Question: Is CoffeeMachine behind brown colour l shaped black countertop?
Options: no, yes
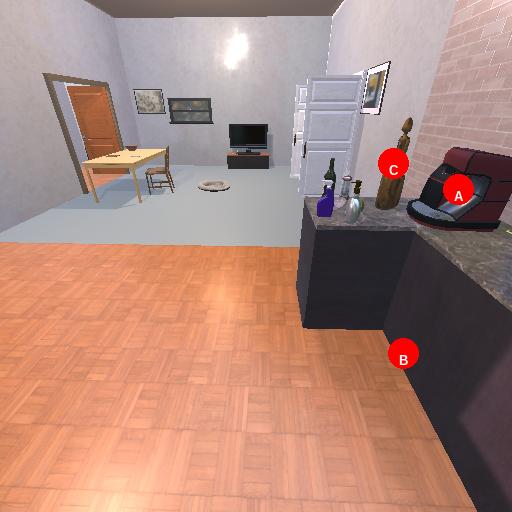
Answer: no